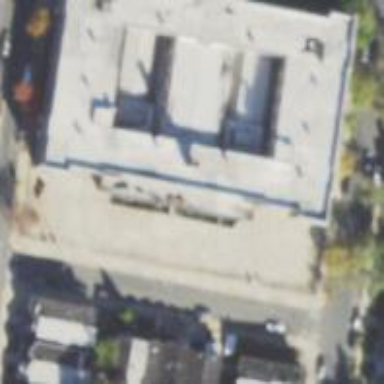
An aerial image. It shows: Old school building with historic significance.